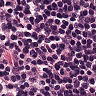
Metastatic tissue present: no